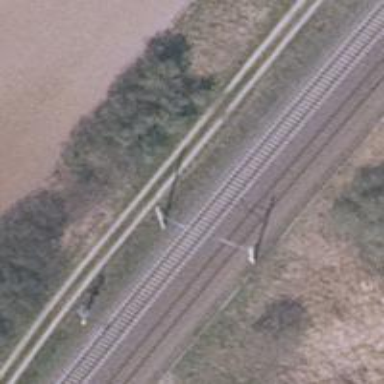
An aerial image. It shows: Railway milestone with catenary mast.